Field crop: maize
Growth stage: 1
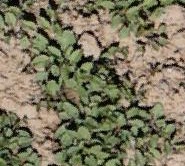
Species: convolvulus